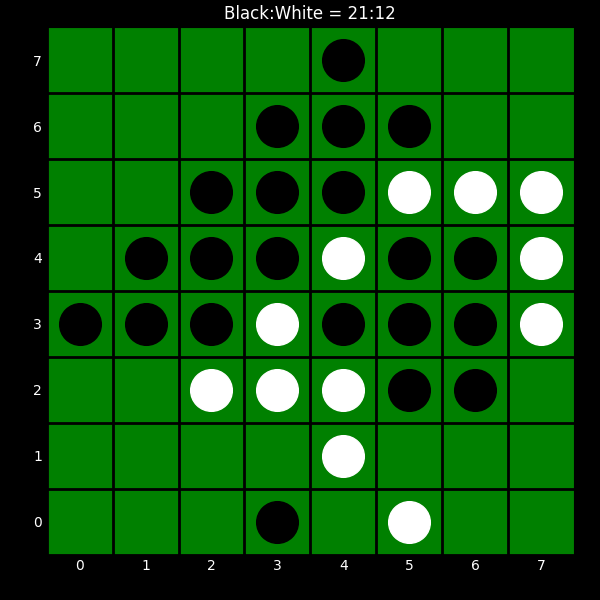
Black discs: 21
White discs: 12